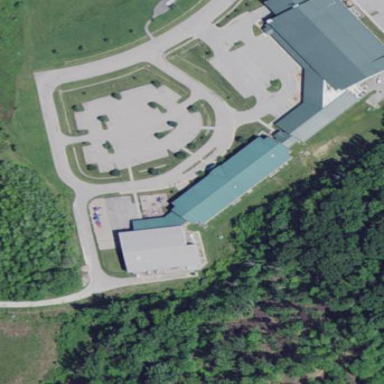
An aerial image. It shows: School building.